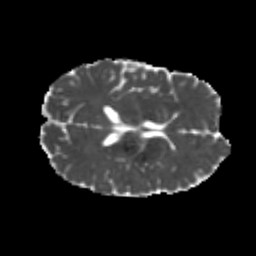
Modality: MD
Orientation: axial
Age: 22
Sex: male
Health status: healthy
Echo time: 0.074 s